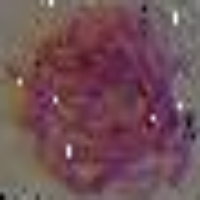
Label: prophase